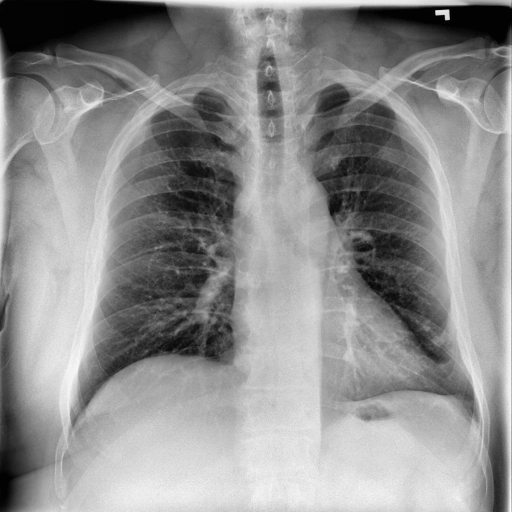
Finding: NORMAL